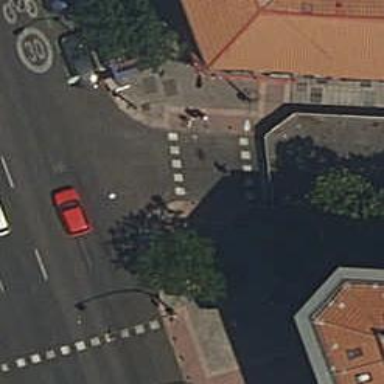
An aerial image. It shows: Road crossing with traffic signals.